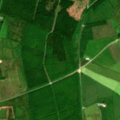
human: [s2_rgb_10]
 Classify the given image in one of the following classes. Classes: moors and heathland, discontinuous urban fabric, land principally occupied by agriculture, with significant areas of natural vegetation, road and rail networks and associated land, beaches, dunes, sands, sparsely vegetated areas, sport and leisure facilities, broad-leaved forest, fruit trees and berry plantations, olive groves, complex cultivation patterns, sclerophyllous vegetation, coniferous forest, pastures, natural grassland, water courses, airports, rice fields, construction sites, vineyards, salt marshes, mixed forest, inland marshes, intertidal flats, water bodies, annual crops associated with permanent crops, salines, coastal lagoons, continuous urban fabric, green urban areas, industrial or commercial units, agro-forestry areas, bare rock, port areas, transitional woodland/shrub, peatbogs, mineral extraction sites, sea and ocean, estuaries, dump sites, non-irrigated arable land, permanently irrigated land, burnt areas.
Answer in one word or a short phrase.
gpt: pastures, coniferous forest